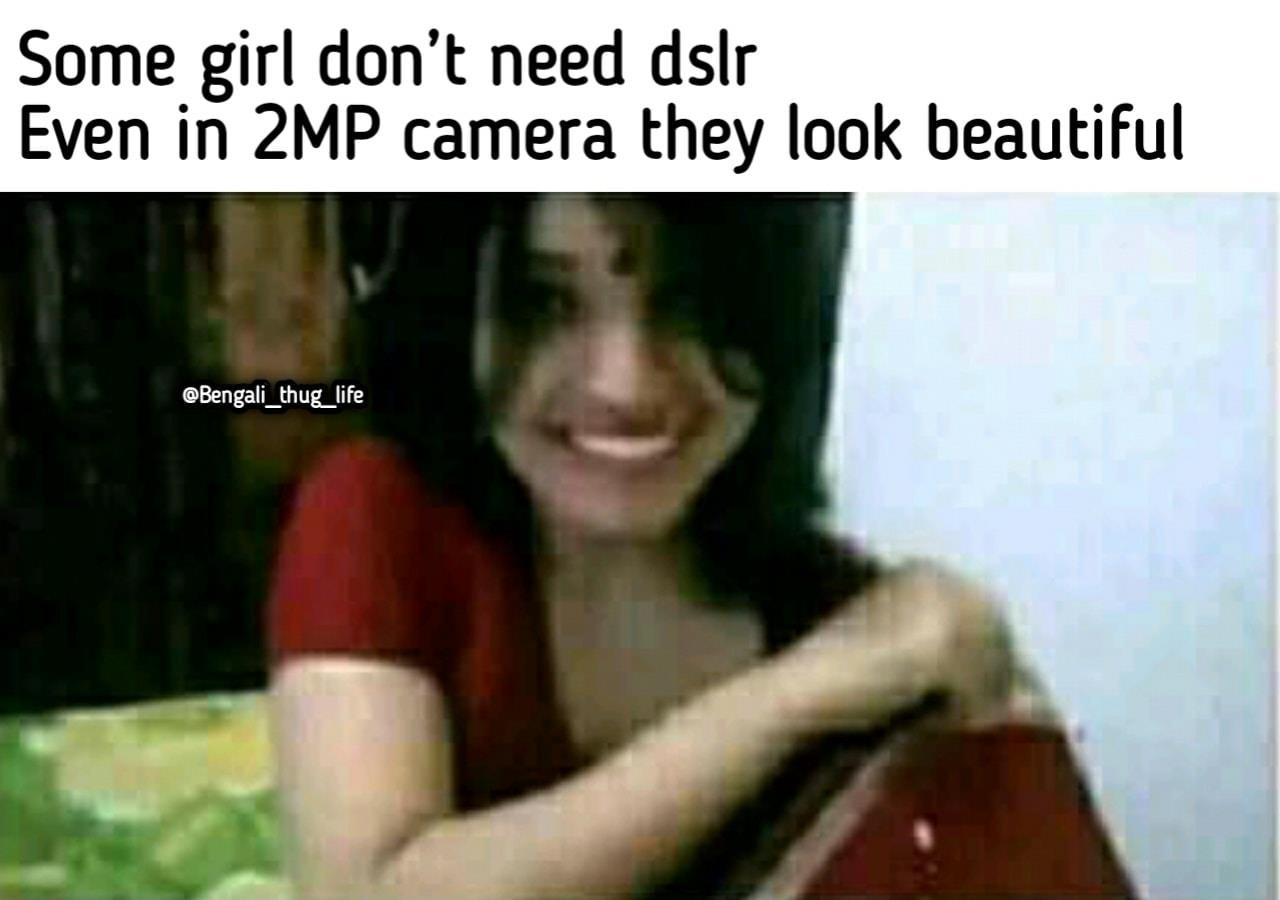
Caption: Some girl don't need dslr   Even in 2MP camera they look beautiful
Label: hate